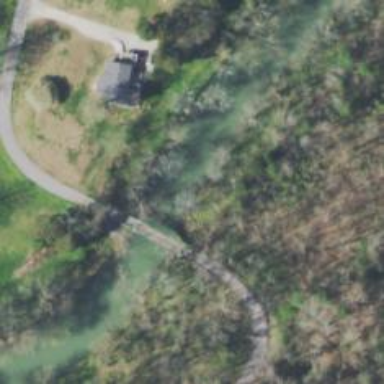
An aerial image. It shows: Residential road with bridge.